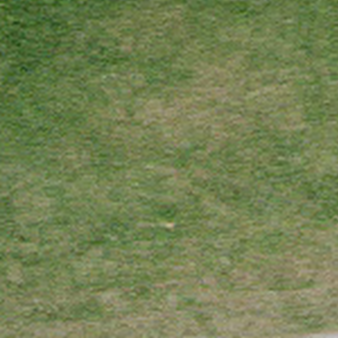
Label: other